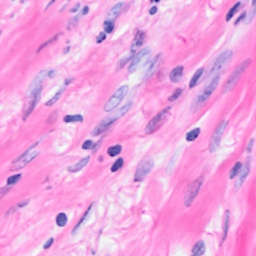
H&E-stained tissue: Breast